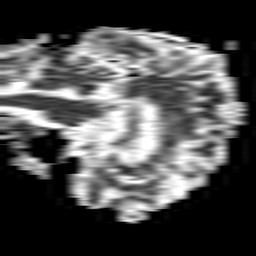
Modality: ADC
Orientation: sagittal
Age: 73
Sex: male
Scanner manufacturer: philips
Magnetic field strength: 1.5 T
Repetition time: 3.397 s
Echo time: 0.06899 s